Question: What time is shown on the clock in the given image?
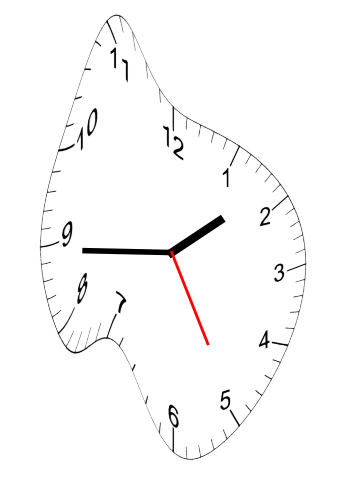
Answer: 01:44:25